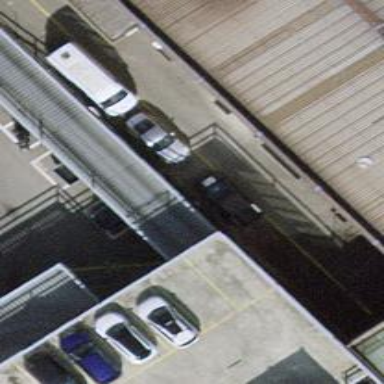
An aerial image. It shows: Parking entrance.